Aerial crown-view tile of a tropical tree (Barro Colorado Island, Panama), acquired 20250124:
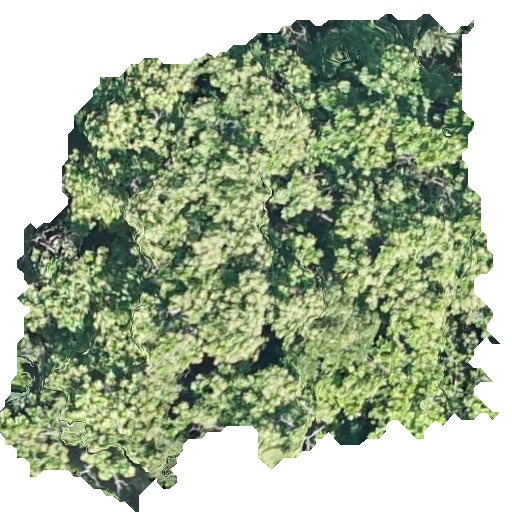
Species: Anacardium excelsum
GBIF accepted scientific name: Anacardium excelsum
Crown area: 262.393 m²